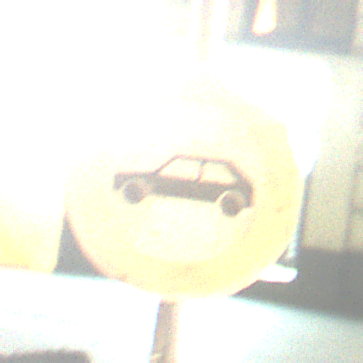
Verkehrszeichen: VerbotPersonenkraftwagen
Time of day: Night
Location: Outdoor (Urban)
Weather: Clear
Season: NotSpecified
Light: Artificial